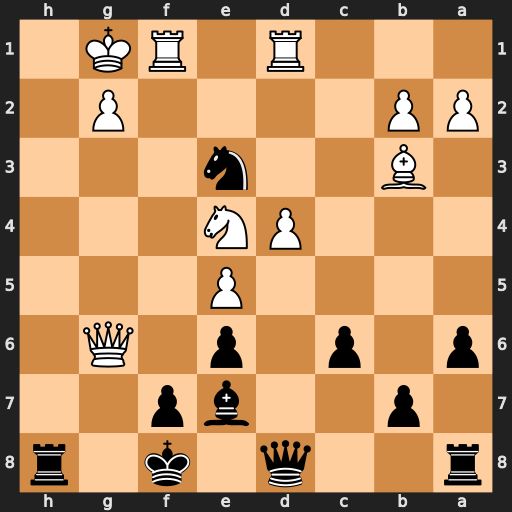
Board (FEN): r2q1k1r/1p2bp2/p1p1p1Q1/4P3/3PN3/1B2n3/PP4P1/3R1RK1
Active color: b
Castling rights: -
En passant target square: -
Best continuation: Nxf1 Rxf1 Qxd4+